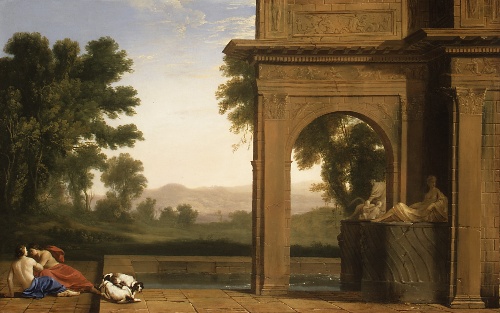
Title: Classical Landscape with Figures
Artist: Henri Mauperché
Artist bio: French, Paris (?) ca. 1602–1686 Paris
Object type: Painting
Classification: Paintings
Medium: Oil on canvas
Dimensions: 27 7/8 x 44 1/4 in. (70.8 x 112.4 cm)
Department: European Paintings
Credit line: Bequest of Harry G. Sperling, 1971
Accession year: 1976
Repository: Metropolitan Museum of Art, New York, NY
Tags: Dogs|Landscapes